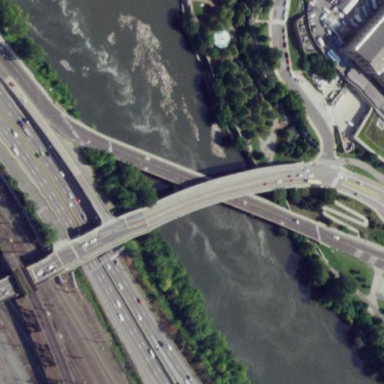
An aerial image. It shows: Man-made bridge.